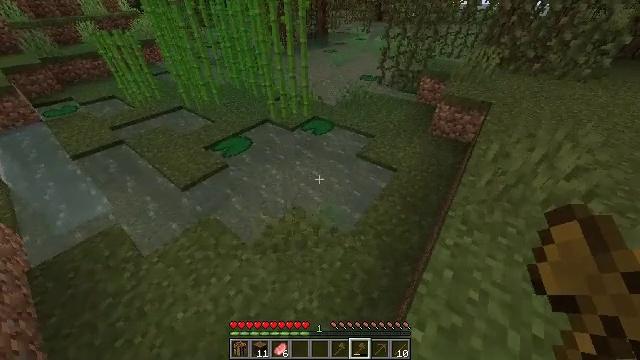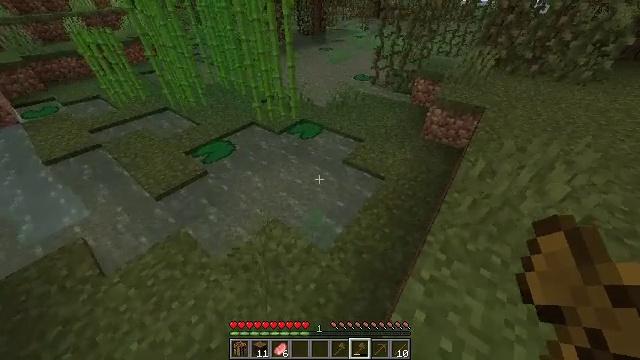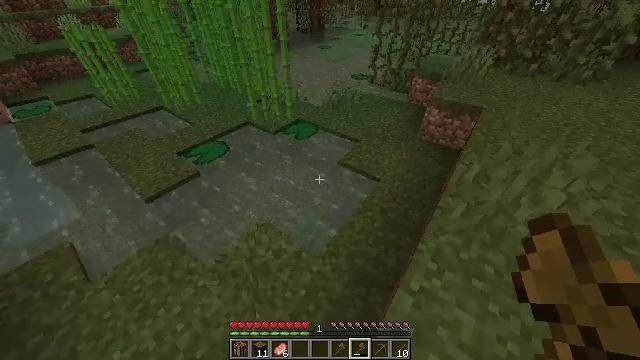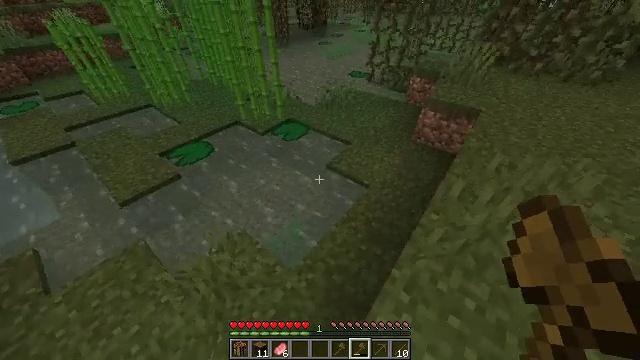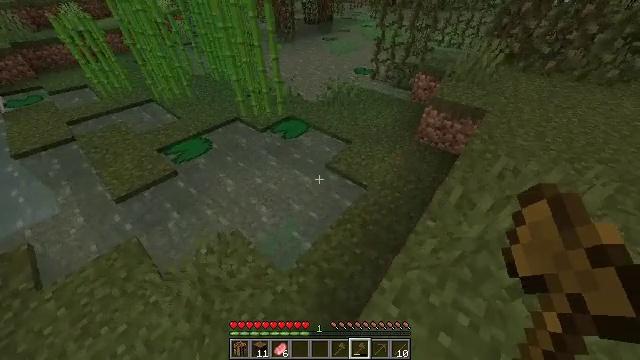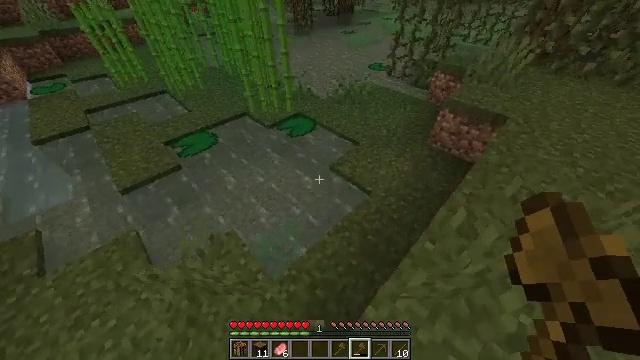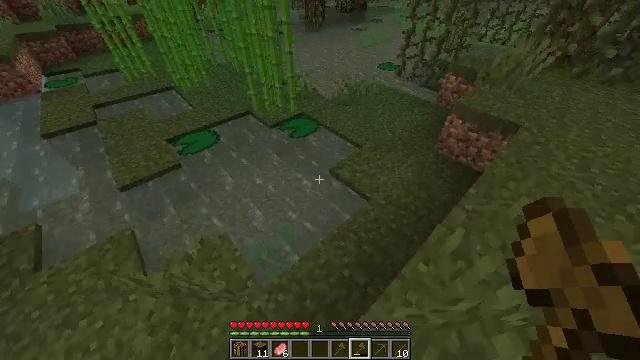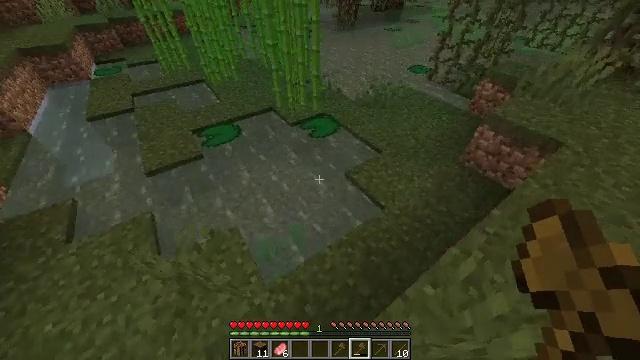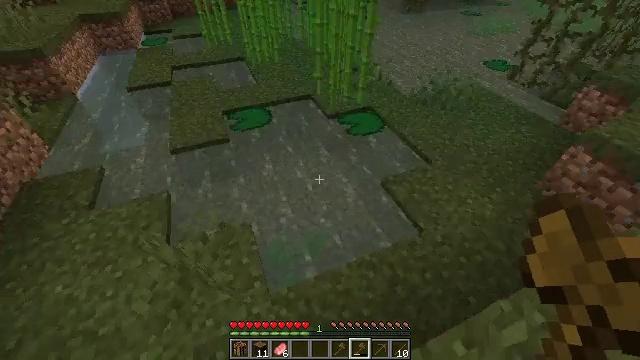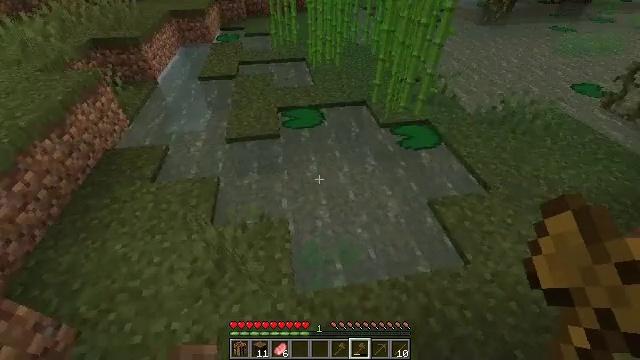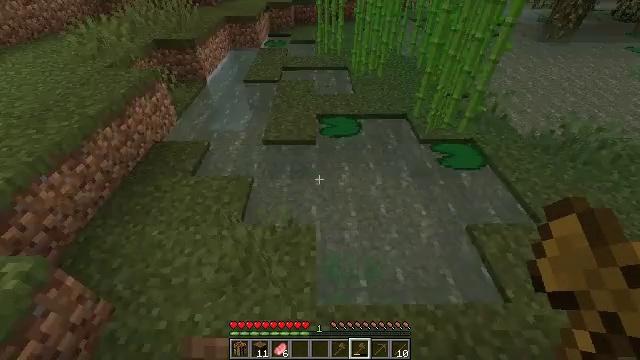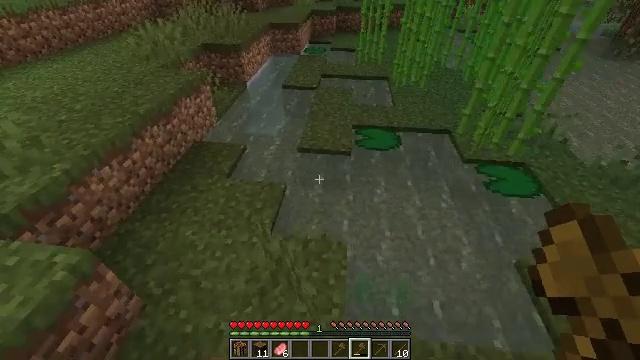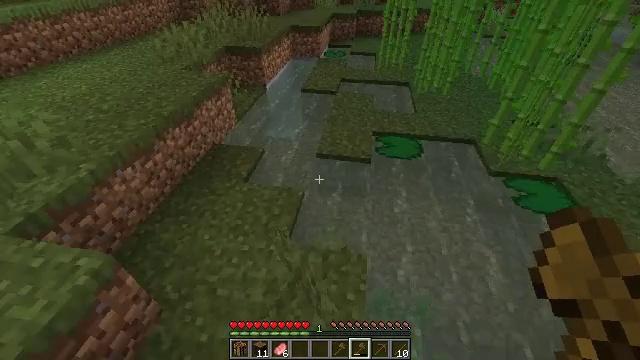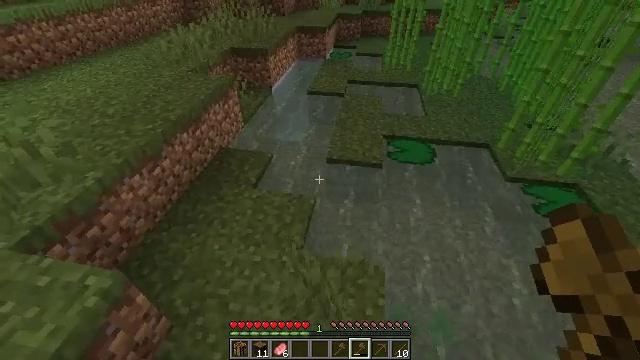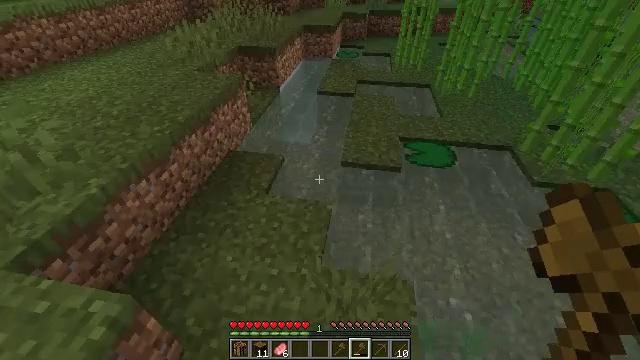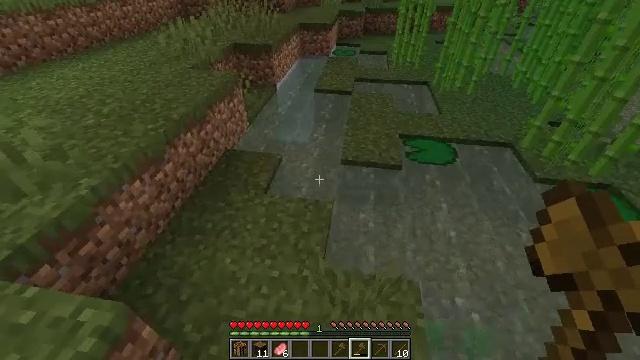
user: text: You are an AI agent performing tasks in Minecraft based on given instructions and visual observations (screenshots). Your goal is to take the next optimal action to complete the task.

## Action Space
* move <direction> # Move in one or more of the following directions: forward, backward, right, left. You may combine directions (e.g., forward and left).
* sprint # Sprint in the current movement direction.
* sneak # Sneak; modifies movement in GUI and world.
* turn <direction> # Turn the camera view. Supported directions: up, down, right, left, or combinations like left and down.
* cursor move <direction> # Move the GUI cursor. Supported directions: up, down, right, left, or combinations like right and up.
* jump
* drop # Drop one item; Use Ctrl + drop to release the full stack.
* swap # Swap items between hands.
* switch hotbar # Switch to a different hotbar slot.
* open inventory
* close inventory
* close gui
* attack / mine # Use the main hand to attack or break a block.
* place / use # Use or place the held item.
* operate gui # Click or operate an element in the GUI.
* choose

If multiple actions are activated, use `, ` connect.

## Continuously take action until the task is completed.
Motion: motion action
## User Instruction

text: Dig up clay found underwater.
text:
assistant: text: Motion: move forward and move right
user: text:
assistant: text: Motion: move forward and move right
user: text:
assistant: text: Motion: move forward and move right, turn left and down
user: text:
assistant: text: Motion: move forward and move right, turn left
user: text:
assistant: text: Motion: move forward and move right, turn left and down
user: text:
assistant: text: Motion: turn left
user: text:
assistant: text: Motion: turn left
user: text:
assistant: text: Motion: turn left
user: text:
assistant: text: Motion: move left, turn left and up
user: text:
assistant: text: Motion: move forward and move left, turn left and up
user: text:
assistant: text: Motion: move forward and move left, turn left and up
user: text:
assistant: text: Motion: move forward and move left, turn left
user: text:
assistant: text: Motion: move forward and move left
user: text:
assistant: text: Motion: move forward and move left
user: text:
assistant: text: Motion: move forward and move left, turn right
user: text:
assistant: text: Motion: move forward
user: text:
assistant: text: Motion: move forward
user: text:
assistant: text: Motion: move forward
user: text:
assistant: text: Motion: move forward
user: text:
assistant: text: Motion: move forward
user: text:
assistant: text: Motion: move forward
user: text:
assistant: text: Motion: move forward
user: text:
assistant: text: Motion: move forward and move left
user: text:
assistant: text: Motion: move forward and move left
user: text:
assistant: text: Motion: move forward and move left
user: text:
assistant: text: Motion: move forward and move left
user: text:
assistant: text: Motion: move forward and move left, turn right
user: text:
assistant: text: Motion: move forward and move left, turn right and down
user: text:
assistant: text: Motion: move forward
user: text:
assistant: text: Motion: move forward